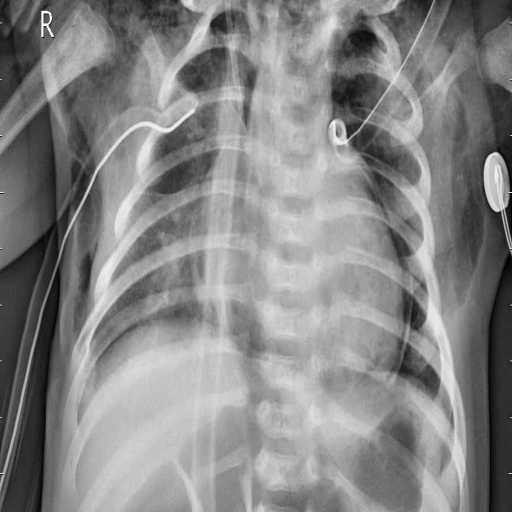
Finding: PNEUMONIA